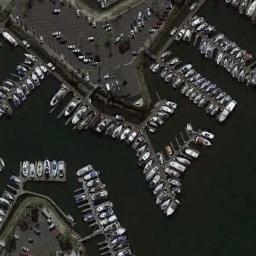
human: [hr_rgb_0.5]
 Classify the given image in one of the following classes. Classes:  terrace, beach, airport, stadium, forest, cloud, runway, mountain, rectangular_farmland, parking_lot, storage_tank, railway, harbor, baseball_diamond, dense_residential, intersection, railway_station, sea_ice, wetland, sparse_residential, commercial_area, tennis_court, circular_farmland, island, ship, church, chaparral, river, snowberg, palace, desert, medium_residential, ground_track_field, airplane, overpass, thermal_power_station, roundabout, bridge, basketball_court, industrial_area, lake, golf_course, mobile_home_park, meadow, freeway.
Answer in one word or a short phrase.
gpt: harbor